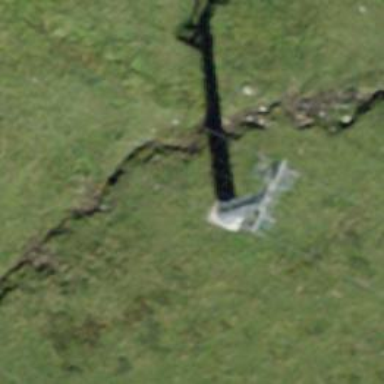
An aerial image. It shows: Pylon for aerialway.